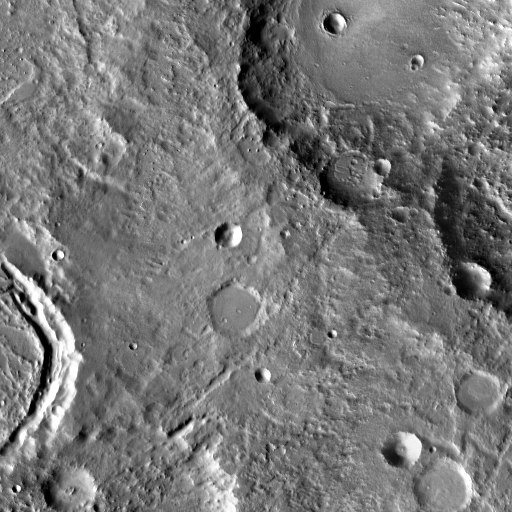
Crater classes present: Background, Other, Buried, Secondary